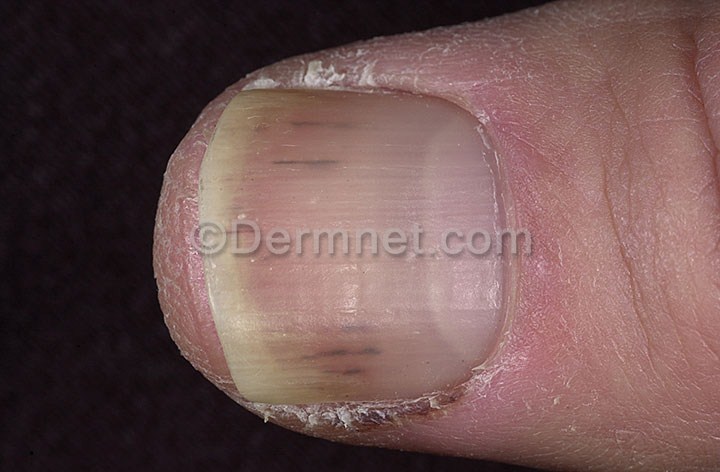
Disease: Nail Fungus and other Nail Disease